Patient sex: M
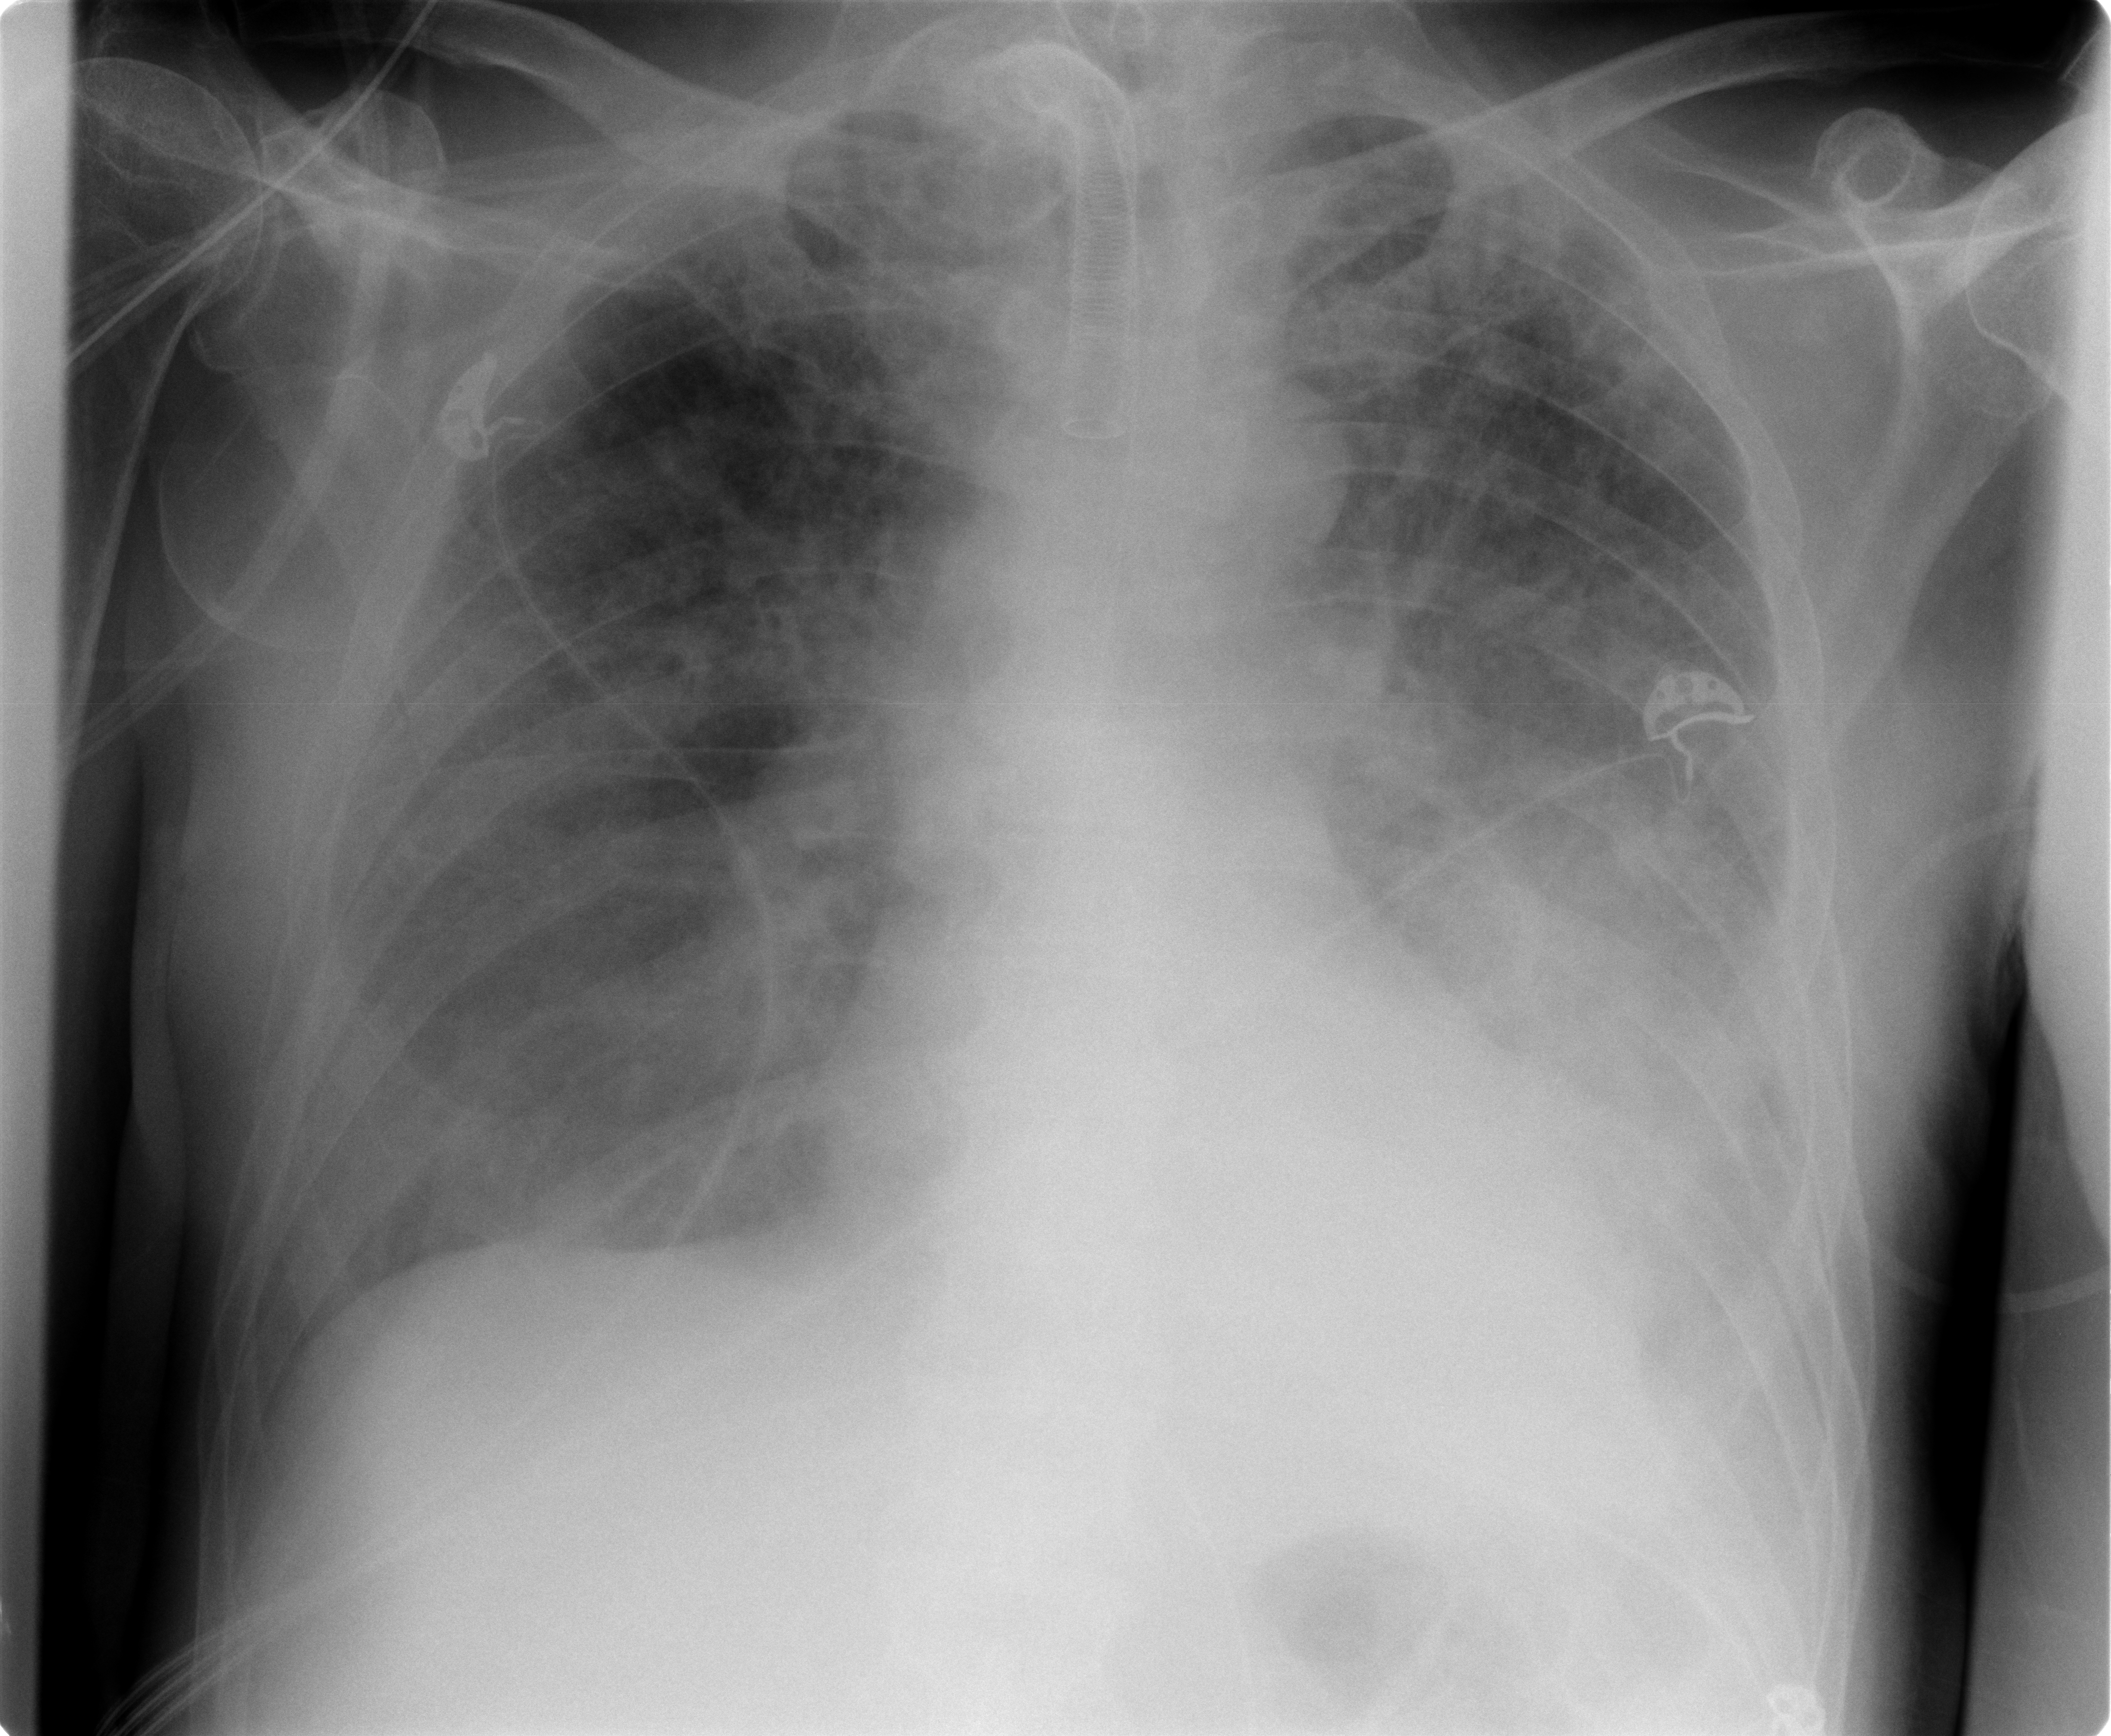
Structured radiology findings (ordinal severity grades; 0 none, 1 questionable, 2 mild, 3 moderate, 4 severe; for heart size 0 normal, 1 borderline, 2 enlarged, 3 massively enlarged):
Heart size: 0
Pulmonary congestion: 1
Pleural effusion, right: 0
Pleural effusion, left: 2
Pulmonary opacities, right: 3
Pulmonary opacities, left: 3
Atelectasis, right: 3
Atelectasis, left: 3